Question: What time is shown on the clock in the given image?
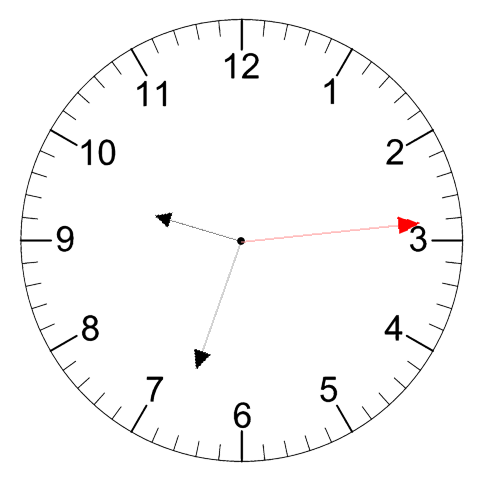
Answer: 09:33:14